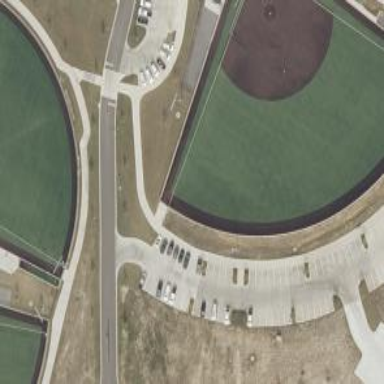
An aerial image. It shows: Baseball pitch for leisure land activities.